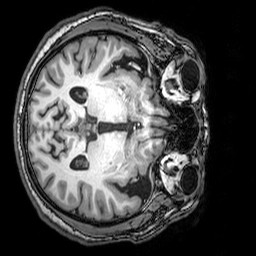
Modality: T1w
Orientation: axial
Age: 52
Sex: male
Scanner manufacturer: philips
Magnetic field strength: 3 T
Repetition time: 0.008113 s
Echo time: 0.003709 s